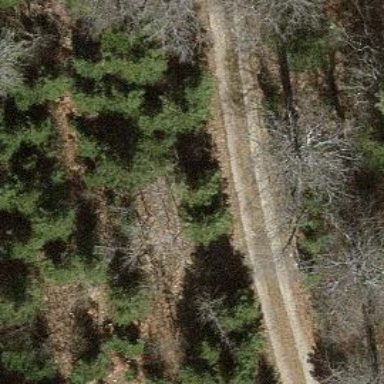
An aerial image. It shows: Gravel track with grade2 quality.